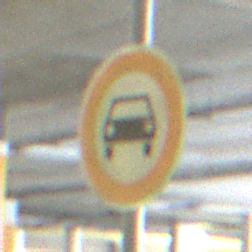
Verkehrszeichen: VerbotKraftwagen
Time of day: NotSpecified
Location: Indoor (Special)
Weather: NotSpecified
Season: NotSpecified
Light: Artificial